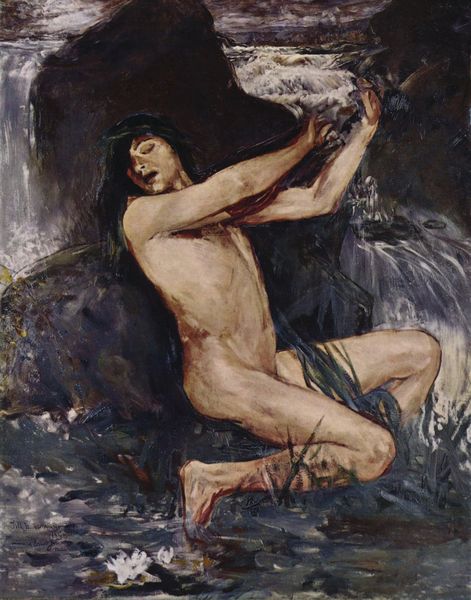
Titel: Der Nix
Künstler: Ernst Josephson
Standort: Göteborg
Institution: Göteborgs Konstmuseum
Schlagwörter: akt, blau, dunkel, felsen, fuß, gemälde, hand, haut, kopf, körper, mann, meer, nackt, nackter, schatten, wasser, weiß, baden, fluss, gelb, impressionismus, landschaft, mädchen, see, sitzen, ufer, blume, braun, brust, frau, frisur, grau, haar, hell, licht, mund, nase, rücken, schwarz, symbol, gras, rasen, rose, rosen, rot, wiese, beige, expressionismus, malerei, schleife, symbolismus, arm, arme, augen, gesicht, lang, mensch, stein, steine, hände, portrait, porträt, bach, gräser, halme, kalt, nass, natur, schilf, pastos, figur, haare, lange haare, sitzend, person, pflanze, pflanzen, höhle, wasserfall, beine, deutschland, schürze, bein, gischt, hintern, wangen, hocke, haltung, berge, fels, alm, schaum, jugendstil, draussen, bauch, junge, teint, wange, knie, scham, geschlossen, bad, muskulös, waschen, knabe, kälte, entzücken, acryl, hocken, knien, mythologie, strähne, österreich, jüngling, narziss, badender, schmerz, faun, knieend, erhoben, seerosen, opfer, seerose, spritzer, duschen, tropfen, strähnen, abwehr, säubern, hauskleid, kyoto, orpheus, abneigung, deutschlad, schatzten